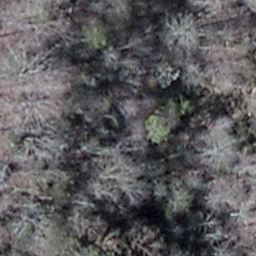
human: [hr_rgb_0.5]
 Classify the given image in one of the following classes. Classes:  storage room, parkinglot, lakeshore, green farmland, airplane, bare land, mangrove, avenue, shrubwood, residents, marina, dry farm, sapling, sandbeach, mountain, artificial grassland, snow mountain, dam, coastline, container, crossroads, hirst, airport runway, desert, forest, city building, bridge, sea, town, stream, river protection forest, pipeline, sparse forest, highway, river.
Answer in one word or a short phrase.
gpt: shrubwood